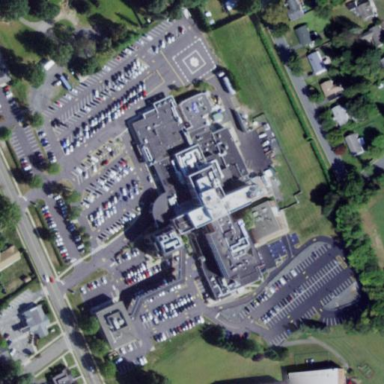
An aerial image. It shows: Hospital providing healthcare services.